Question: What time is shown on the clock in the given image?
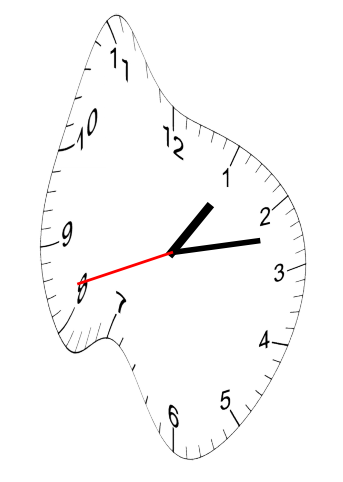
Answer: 01:12:42